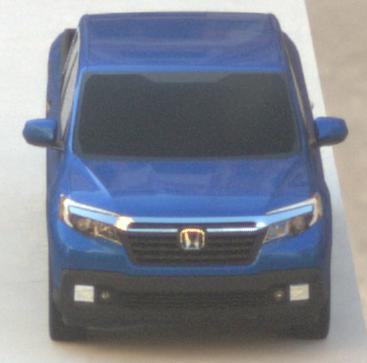
Make: Honda
Model: Ridgeline
Detailed model: Gen. 2
Model produced from: 2016
Model produced until: 2020
Doors: 4
Color: blue
Road condition: dry road
Daytime: morning or afternoon
Contrast: low contrast